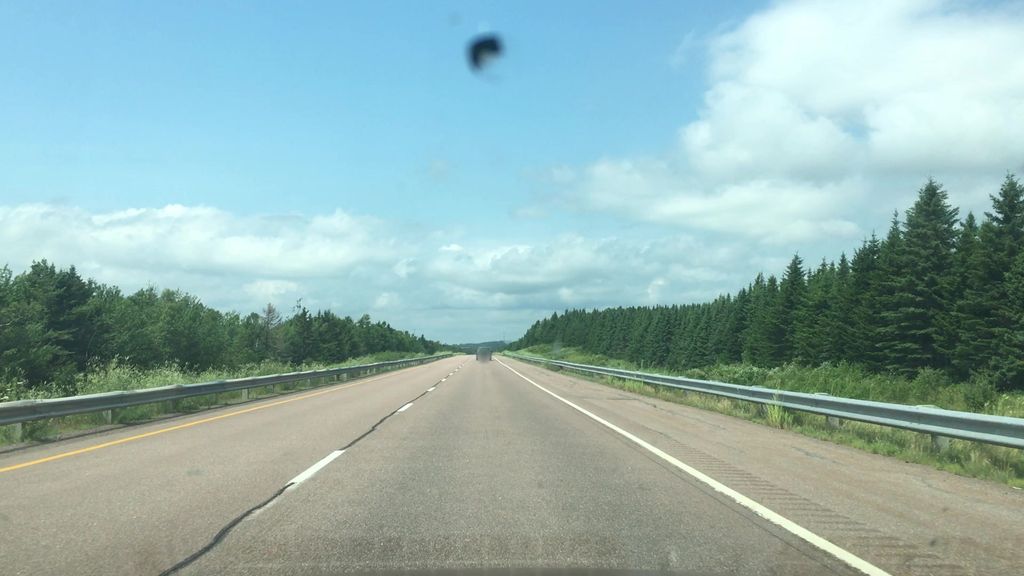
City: charlottetown